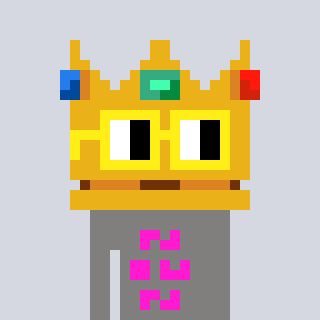
a pixel art character with square yellow glasses, a crown-shaped head and a bluegrey-colored body on a cool background